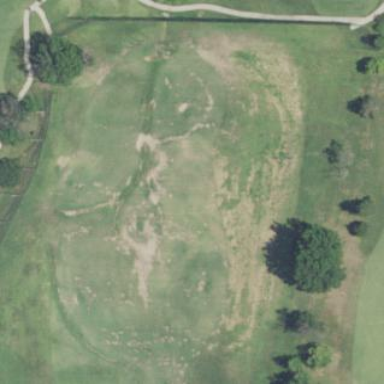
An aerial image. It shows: Grassy area designated for driving range golf.